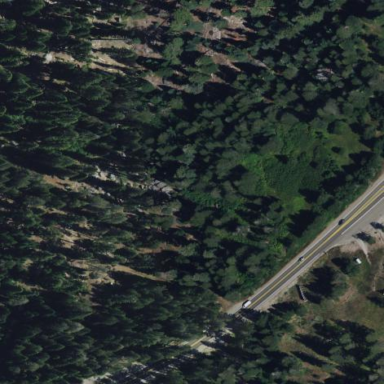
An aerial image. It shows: Evergreen woodland with needle-leaved trees.